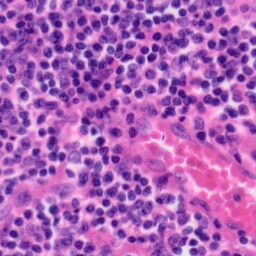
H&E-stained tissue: Tonsil